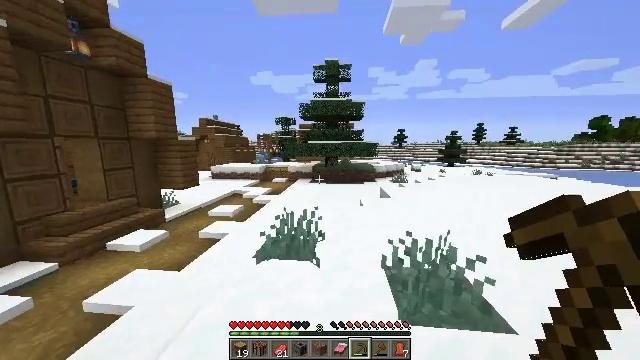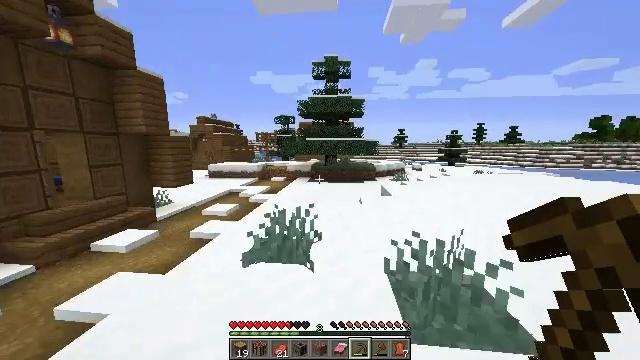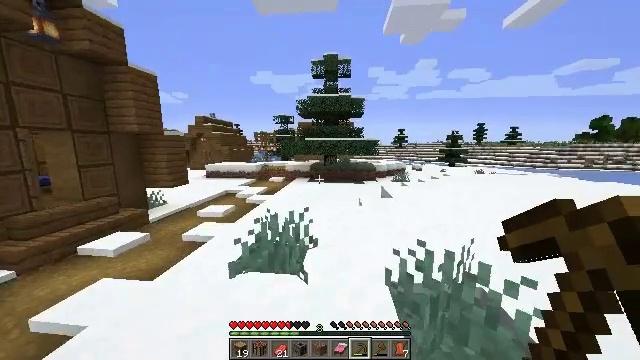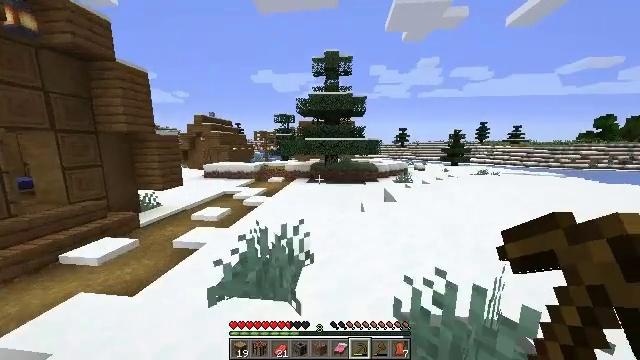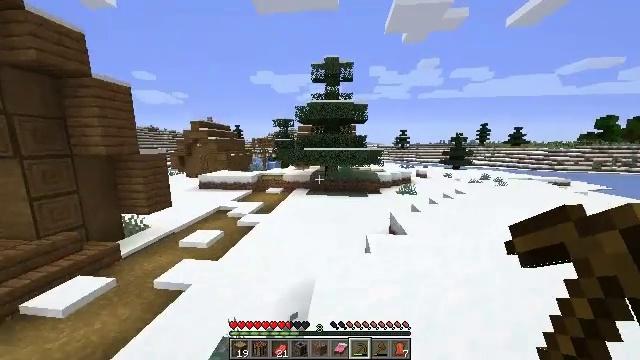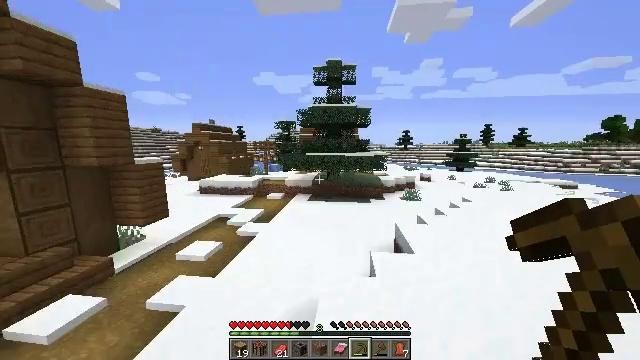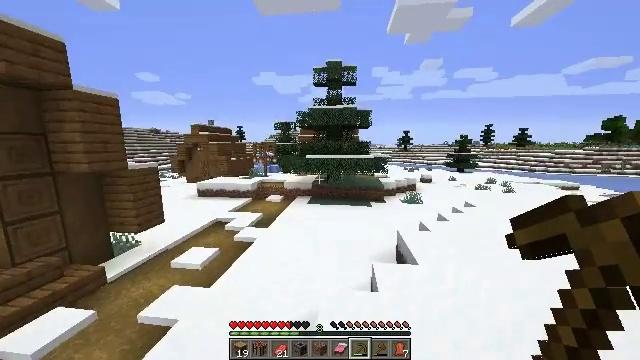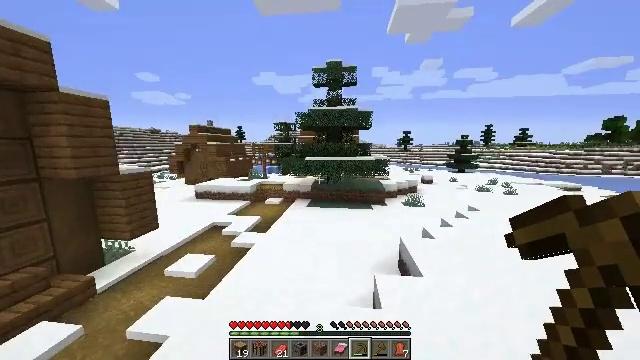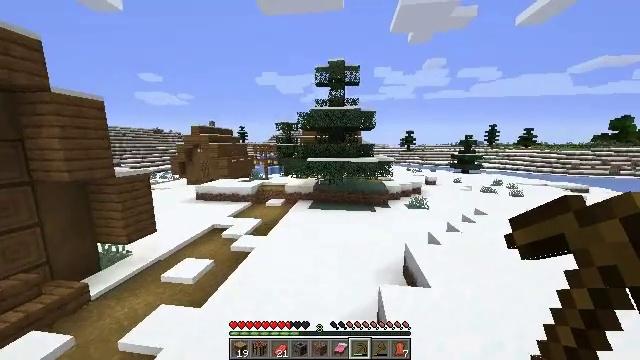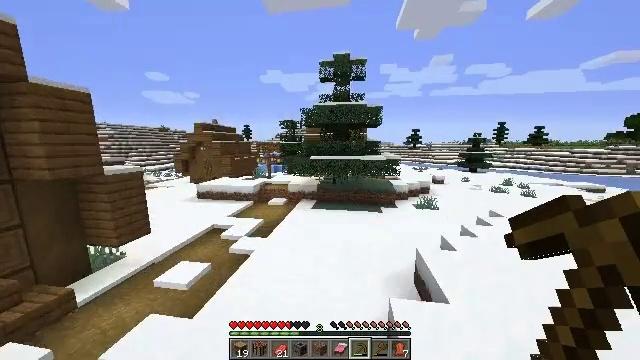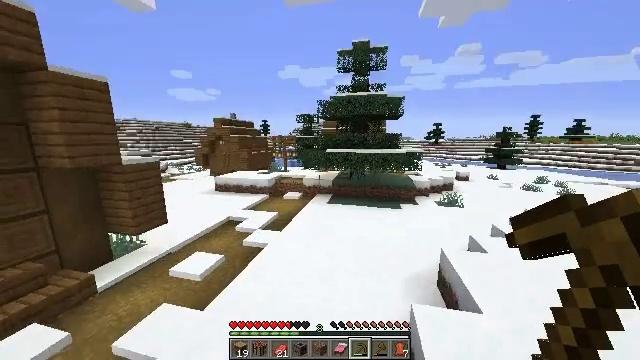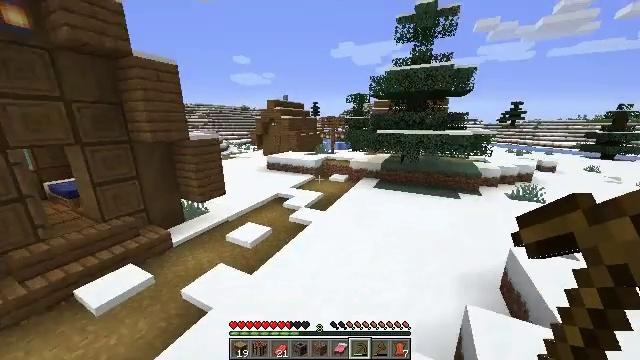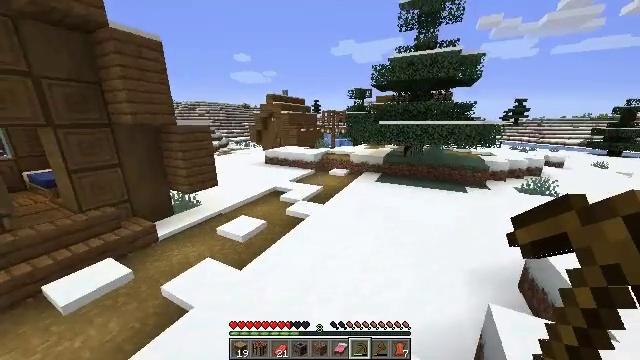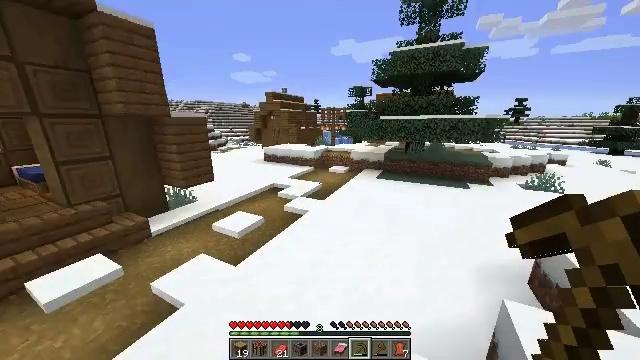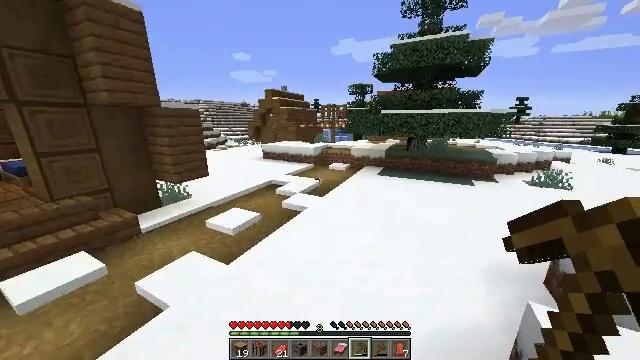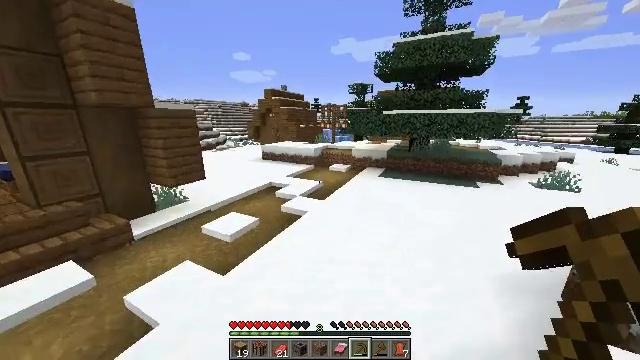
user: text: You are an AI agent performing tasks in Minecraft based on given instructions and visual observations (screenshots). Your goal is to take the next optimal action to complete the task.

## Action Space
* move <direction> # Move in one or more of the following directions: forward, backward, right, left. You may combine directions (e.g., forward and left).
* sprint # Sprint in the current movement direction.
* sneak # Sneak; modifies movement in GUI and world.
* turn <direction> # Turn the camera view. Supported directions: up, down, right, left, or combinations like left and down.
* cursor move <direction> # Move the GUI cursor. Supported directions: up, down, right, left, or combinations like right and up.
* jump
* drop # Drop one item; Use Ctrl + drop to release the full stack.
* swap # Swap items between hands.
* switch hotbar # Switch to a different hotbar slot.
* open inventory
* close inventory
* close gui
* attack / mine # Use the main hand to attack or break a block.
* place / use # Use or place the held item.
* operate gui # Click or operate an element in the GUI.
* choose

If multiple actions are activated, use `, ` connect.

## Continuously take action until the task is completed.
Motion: motion action
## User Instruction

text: Gather spruce leaves to collect foliage.
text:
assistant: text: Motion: move forward, jump
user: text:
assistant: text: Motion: move forward, jump
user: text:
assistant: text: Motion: move forward, jump
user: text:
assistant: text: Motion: move forward, jump
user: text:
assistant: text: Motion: move forward, jump
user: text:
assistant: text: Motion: move forward, jump
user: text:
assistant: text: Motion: move forward, jump
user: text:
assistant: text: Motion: move forward, jump
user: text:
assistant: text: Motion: move forward, turn left, jump
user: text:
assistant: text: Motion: move forward, turn left and down, jump
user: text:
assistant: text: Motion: move forward and move left, turn left and down, jump
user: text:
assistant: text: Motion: move forward and move left, jump
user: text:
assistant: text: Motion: move forward and move left, jump
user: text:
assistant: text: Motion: move forward and move left, jump
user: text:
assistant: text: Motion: move forward and move left, jump
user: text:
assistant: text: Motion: move forward and move left, jump
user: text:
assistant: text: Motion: move forward and move left, jump
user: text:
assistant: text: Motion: move forward and move left, jump
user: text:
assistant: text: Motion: move forward, jump
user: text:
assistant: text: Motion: move forward, jump
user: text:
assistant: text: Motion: move forward, jump
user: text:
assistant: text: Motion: move forward, jump
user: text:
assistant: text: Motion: move forward, jump
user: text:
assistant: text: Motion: move forward, jump
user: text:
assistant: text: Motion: move forward, jump
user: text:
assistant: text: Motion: move forward, jump
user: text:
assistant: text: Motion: move forward, jump
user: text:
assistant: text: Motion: move forward, jump
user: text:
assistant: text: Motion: move forward and move left, jump
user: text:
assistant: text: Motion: move forward and move left, jump